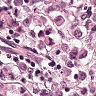
Metastatic tissue present: yes